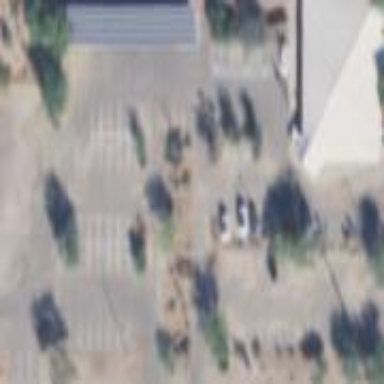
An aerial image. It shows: Parking area with surface.